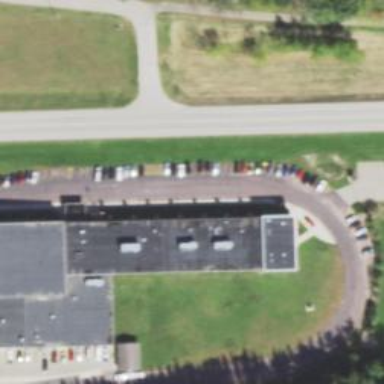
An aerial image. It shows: Parking area.